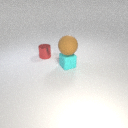
small red metal cylinder behind small cyan rubber cube